Question: I am getting an error trying to make a column and add images to "browserlist". The error from the command line says "can't add column in non report mode".
How can I simply add this icons and their corresponding names, i.e. "Google chrome" to the list ctrl?
'''
images=['/Desktop/chromelogo.png', 'Desktop/firefoxlogo.png']
browserlist=wx.ListCtrl(panel, pos=(255, 100), size=(220, 100))
browserlist.InsertColumn(0, '')
self.il = wx.ImageList(40,40,True)
for i in images:
self.il.Add(wx.Bitmap(i))
'''
I want it to look kind of like the leftside of the window below:

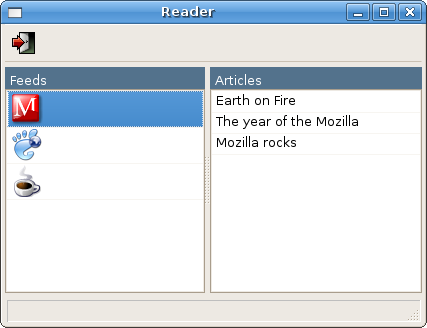
Answer: Look for the 'ListCtrl' example in the wxPython demo (install it if you do not have it). It has icons prepended to the row text. To be able to add columns you have to set the style to 'wx.LC_REPORT' .
: Full example added (modified wxPython demo ListCtrl example)
: Example modification, remove list unpacking.

'''
import wx
test_list_data = {
1 : ("New", "Explanation text new"),
2 : ("Open", "Explanation text open"),
3 : ("Copy", "Explanation text copy"),
4 : ("Paste", "Explanation text paste")}
class TestListCtrlPanel(wx.Panel):
def __init__(self, *args, **kwds):
wx.Panel.__init__(self, *args, **kwds)
sizer = wx.BoxSizer(wx.VERTICAL)
BMP_SIZE = 24
tsize = (BMP_SIZE, BMP_SIZE)
self.il = wx.ImageList(BMP_SIZE, BMP_SIZE)
# bitmap generation, uses stock bitmaps included in wxPython
new_bmp = wx.ArtProvider.GetBitmap(wx.ART_NEW, wx.ART_TOOLBAR, tsize)
open_bmp = wx.ArtProvider.GetBitmap(wx.ART_FILE_OPEN, wx.ART_TOOLBAR, tsize)
copy_bmp = wx.ArtProvider.GetBitmap(wx.ART_COPY, wx.ART_TOOLBAR, tsize)
paste_bmp= wx.ArtProvider.GetBitmap(wx.ART_PASTE, wx.ART_TOOLBAR, tsize)
self.bmpdict = {1: new_bmp, 2: open_bmp, 3: copy_bmp, 4: paste_bmp}
# mapping wxImageList indices to keys in test_list_data
self.imglistdict = {}
for idx, bmp in self.bmpdict.iteritems():
self.imglistdict[idx] = self.il.Add(bmp)
self.listctl = wx.ListCtrl(self, -1,
style=wx.LC_REPORT
#| wx.BORDER_SUNKEN
| wx.BORDER_NONE
| wx.LC_EDIT_LABELS
| wx.LC_SORT_ASCENDING
#| wx.LC_NO_HEADER
#| wx.LC_VRULES
#| wx.LC_HRULES
#| wx.LC_SINGLE_SEL
)
self.listctl.SetImageList(self.il, wx.IMAGE_LIST_SMALL)
sizer.Add(self.listctl, 1, wx.EXPAND)
self.PopulateList()
self.SetSizer(sizer)
self.SetAutoLayout(True)
def PopulateList(self):
# header creation
info = wx.ListItem()
info.m_mask = wx.LIST_MASK_TEXT | wx.LIST_MASK_IMAGE | wx.LIST_MASK_FORMAT
info.m_image = -1
info.m_format = 0
info.m_text = "Artist"
self.listctl.InsertColumnInfo(0, info)
info.m_text = "Title"
self.listctl.InsertColumnInfo(1, info)
# ListCtrl data generation
items = test_list_data.items()
for key, data in items:
imglist_idx = self.imglistdict[key]
index = self.listctl.InsertImageStringItem(key, data[0], imglist_idx)
self.listctl.SetStringItem(index, 1, data[1])
self.listctl.SetItemData(index, key)
class listctltest(wx.Frame):
def __init__(self, *args, **kwds):
wx.Frame.__init__(self, *args, **kwds)
self.pnl = TestListCtrlPanel(self, -1)
if __name__ == '__main__':
app = wx.App(redirect=False)
frm = listctltest(None, -1, 'title')
frm.Show()
app.MainLoop()
'''
You can also have a look at 'UltimateListCtrl' in the demo if this has something you want.
'wx.DataViewListCtrl' ('wxPython' >= 2.9 ) is the most advanced of the builtins and has also the possibility to add icons to a list.
Not included in this list (because I have no experience in it): 'ObjectListView'.